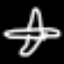
Label: airplane